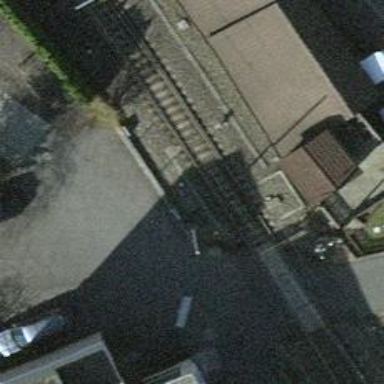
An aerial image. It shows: Railway switch.